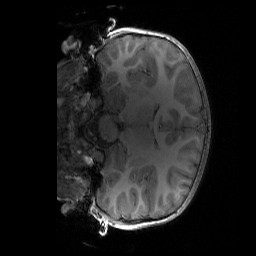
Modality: T1w
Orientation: coronal
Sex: male
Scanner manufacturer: siemens
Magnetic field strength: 3 T
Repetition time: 1.9 s
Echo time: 0.00243 s